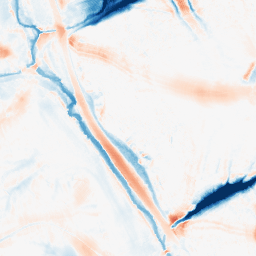
Category: morphological
Decomposition family: tophat_combined
Decomposition parameters: size: 20
Upsampling method: regularized
Upsampling parameters: scale: 4
lambda_reg: 0.001
Upsampling scale: 4